This is a demodulated (Hilbert-envelope) spectrum computed from a bearing vibration snapshot; the dashed markers indicate where each bearing fault type would appear (BPFO, BPFI, BSF, FTF). Classify the bearing condition as one of: normal, inner_race, outer_race, ball.
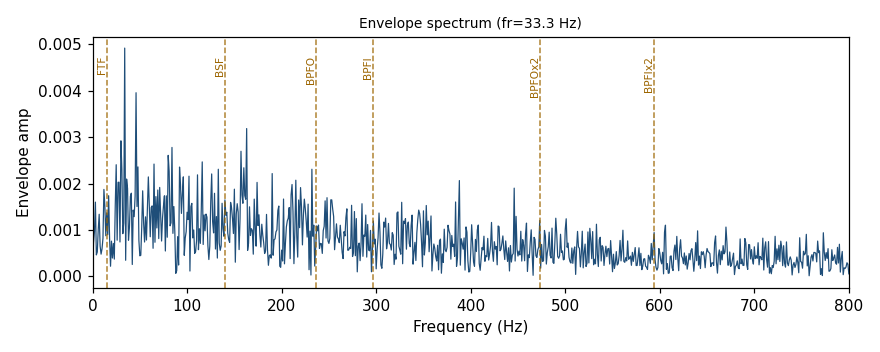
Answer: normal